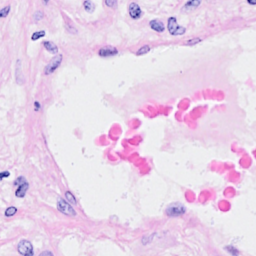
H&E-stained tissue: Breast